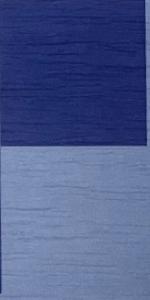
Label: Empty